Current action and preconditions to check: path_clear

Your task: For each precondition in the list above, predict whether it will hold at this action.

Consider the current scene as observed from the mobile robot's camera, and analyze the predicted future states of all dynamic agents (e.g., people, animals, vehicles, or any moving entities) within the NEXT SECOND.

IMPORTANT: Only answer "very likely" if you are absolutely certain—based on strong, clear evidence—that a dynamic agent will violate the precondition in the predicted future state. Do NOT answer "very likely" for unlikely, ambiguous, or low-probability risks.

Ask yourself for each precondition: Is there a high probability, with clear and convincing evidence, that the predicted future states of any dynamic agent will interfere with the predicted future state of the currently executing action within the NEXT SECOND, causing that precondition to fail?

Assess the risk level based on these predictions. Use "likely" or "very likely" if motions create a clear risk of interference.

Use "neutral" or "improbable" if agents are nearby but their predicted paths are clearly diverging or non-conflicting.

Failure Risk Categories: "very improbable", "improbable", "neutral", "likely", "very likely"

Answer Format: Output ONLY the probability_of_failure value from these categories: "very improbable", "improbable", "neutral", "likely", "very likely"

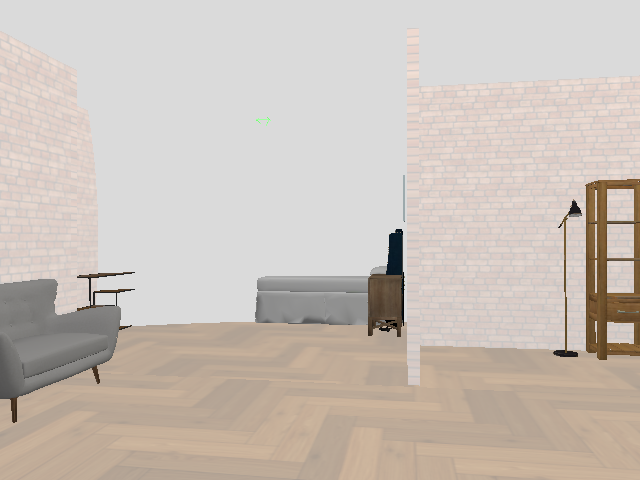

Answer: very improbable